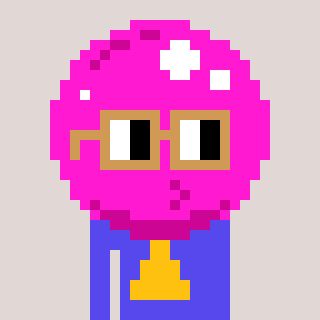
a pixel art character with square brown glasses, a bubblegum-shaped head and a computerblue-colored body on a warm background